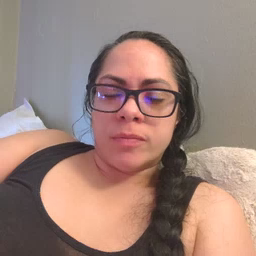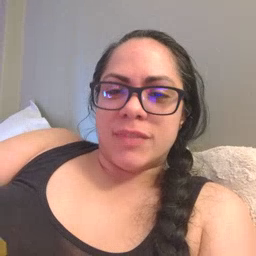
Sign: glasswindow